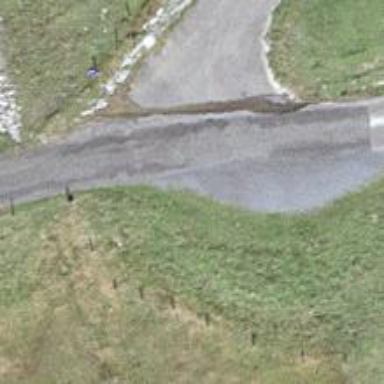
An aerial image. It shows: Passing place on the road.